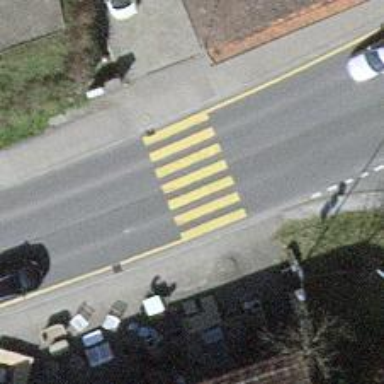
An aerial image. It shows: Uncontrolled zebra crossing on the road.